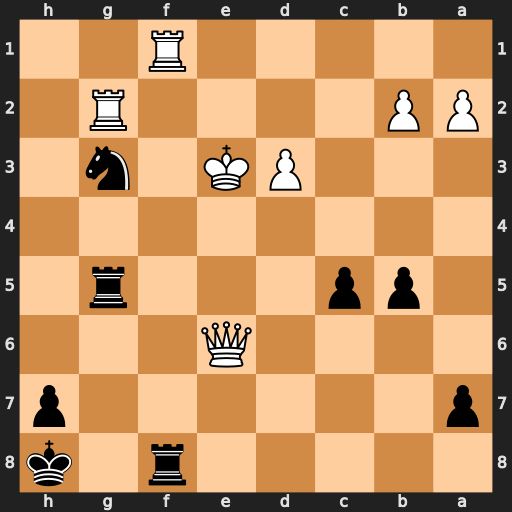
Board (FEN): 5r1k/p6p/4Q3/1pp3r1/8/3PK1n1/PP4R1/5R2
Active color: b
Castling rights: -
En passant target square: -
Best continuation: Nxf1+ Ke2 Rxg2+